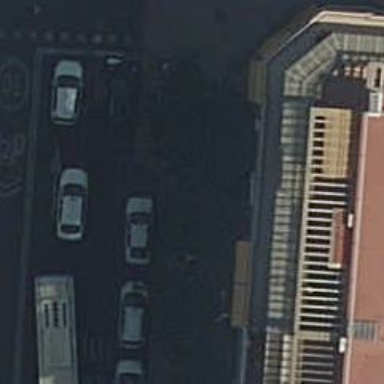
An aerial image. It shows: Taxi stand.